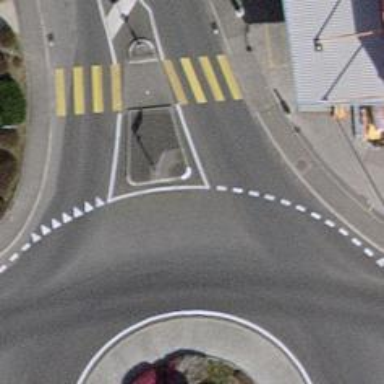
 featuring roundabout with no sidewalks."